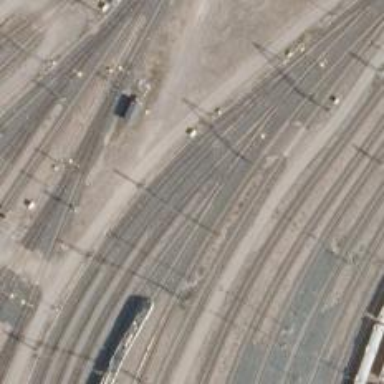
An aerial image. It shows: Railway signal.